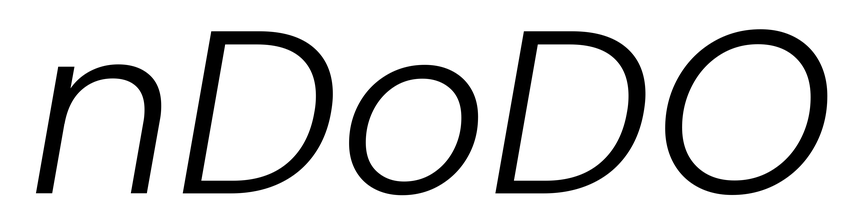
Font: Poppins-LightItalic